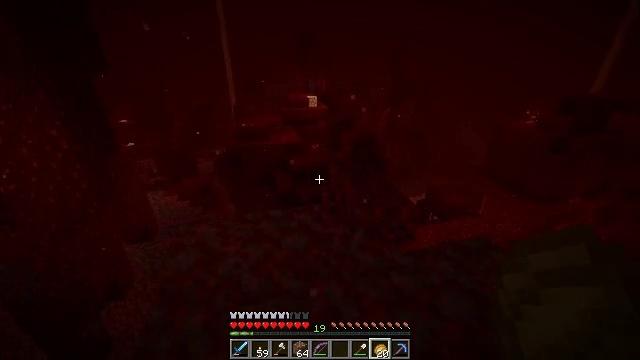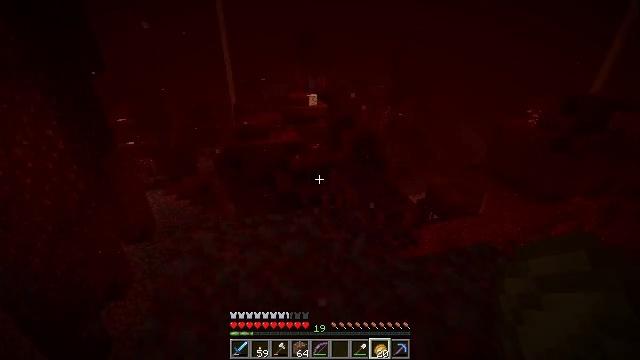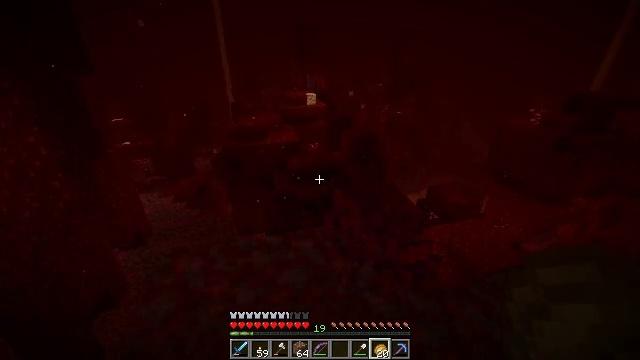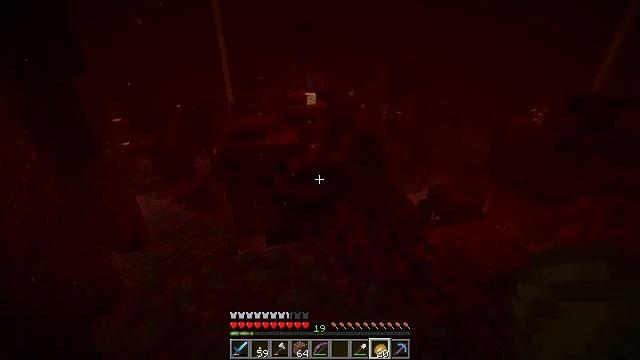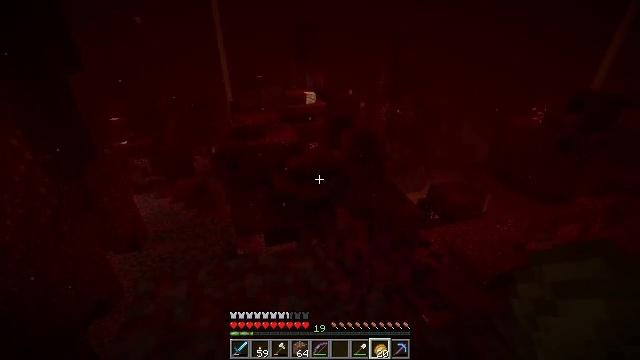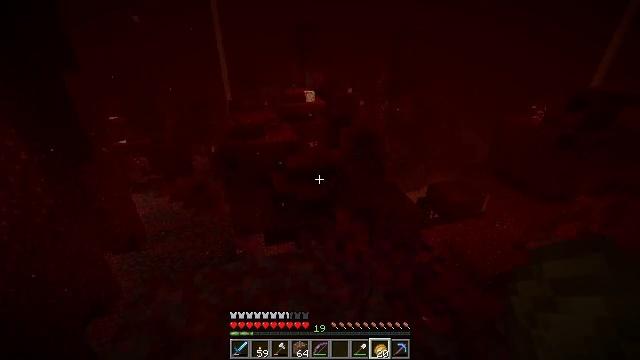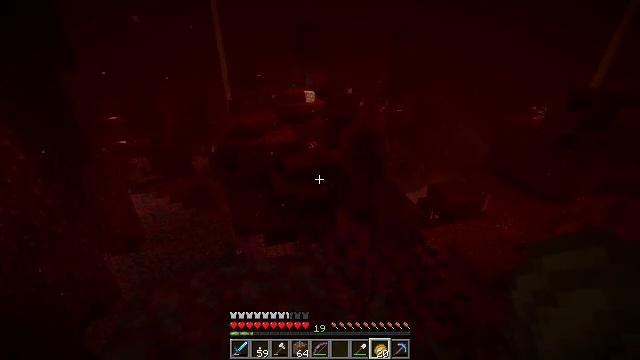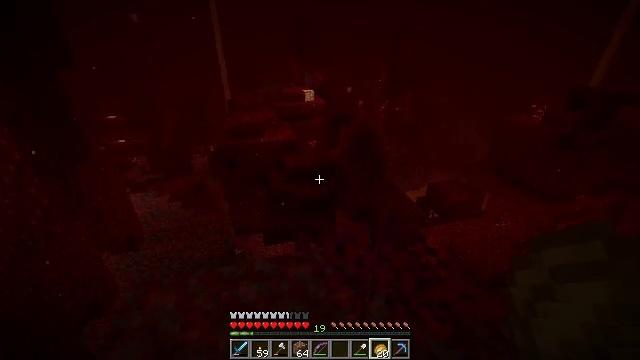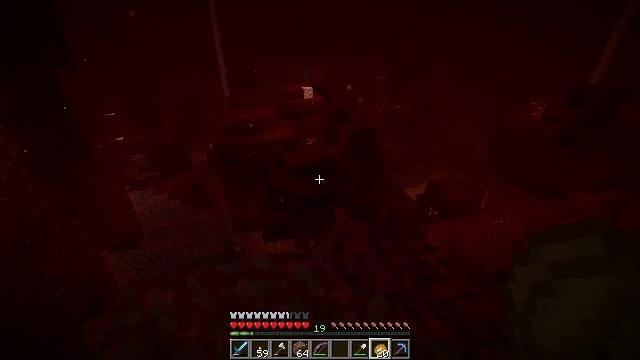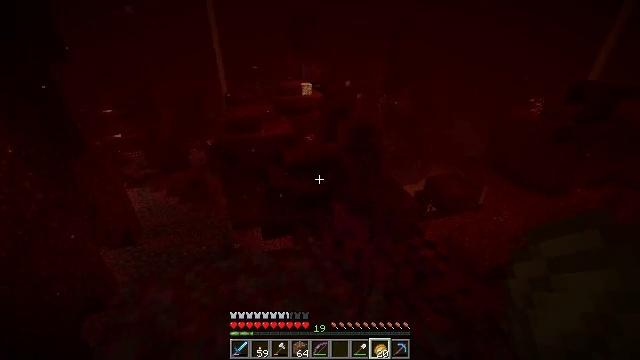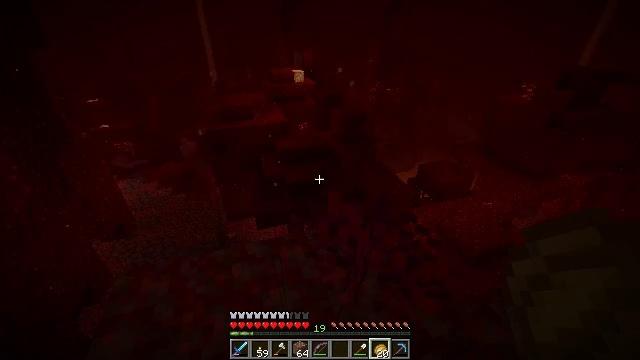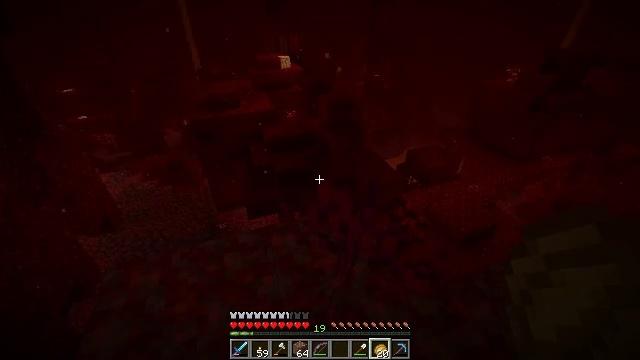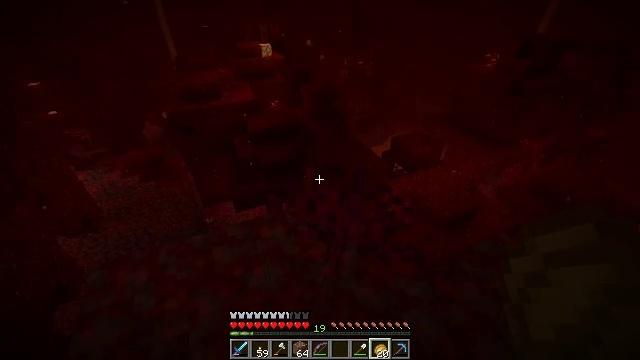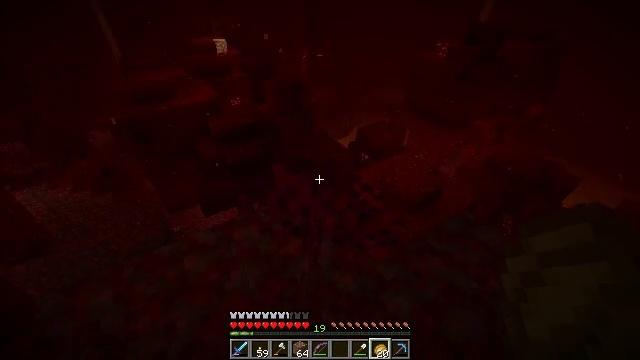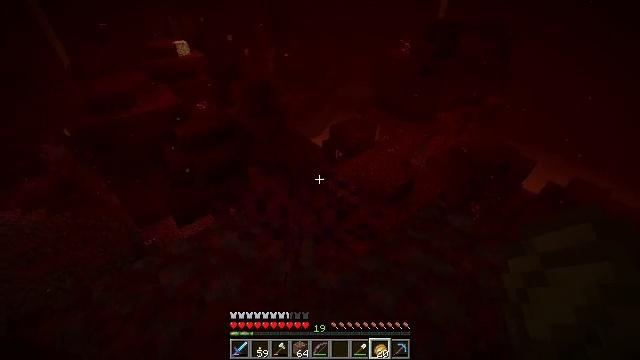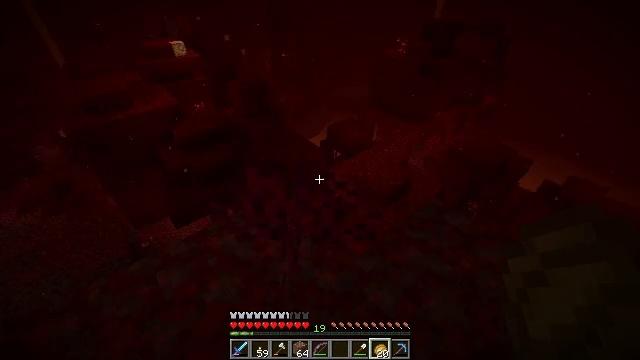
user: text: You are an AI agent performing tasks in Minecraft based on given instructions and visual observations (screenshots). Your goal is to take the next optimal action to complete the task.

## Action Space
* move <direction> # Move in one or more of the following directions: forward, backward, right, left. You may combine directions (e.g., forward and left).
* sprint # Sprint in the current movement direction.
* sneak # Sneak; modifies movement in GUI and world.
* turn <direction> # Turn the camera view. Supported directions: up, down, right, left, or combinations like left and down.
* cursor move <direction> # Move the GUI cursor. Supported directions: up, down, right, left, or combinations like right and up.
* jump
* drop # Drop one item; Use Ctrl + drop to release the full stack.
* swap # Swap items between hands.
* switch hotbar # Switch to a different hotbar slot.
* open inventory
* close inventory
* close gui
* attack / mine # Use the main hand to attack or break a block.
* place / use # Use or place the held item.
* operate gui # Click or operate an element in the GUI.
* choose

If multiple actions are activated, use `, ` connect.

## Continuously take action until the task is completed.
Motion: motion action
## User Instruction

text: Collect crimson roots for crafting.
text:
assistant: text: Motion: move forward
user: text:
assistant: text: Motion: move forward
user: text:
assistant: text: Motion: move forward
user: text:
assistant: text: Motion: no_op
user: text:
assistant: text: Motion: no_op
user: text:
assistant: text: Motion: no_op
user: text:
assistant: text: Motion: no_op
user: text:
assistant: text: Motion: no_op
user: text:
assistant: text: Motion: no_op
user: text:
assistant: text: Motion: turn right and down
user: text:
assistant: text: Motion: turn right and down
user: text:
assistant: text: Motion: turn right and down
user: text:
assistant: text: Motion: turn right and down
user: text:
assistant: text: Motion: turn right
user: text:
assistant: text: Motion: no_op
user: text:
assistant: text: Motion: no_op
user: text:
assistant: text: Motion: no_op
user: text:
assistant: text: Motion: no_op
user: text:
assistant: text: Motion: turn right and up
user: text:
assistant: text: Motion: turn right and up
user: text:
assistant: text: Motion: turn right and up
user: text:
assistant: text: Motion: turn right
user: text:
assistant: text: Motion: no_op
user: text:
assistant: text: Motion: no_op
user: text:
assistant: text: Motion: no_op
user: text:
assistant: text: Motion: no_op
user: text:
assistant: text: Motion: no_op
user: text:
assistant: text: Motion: no_op
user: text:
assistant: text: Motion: no_op
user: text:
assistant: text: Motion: no_op